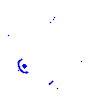
Particle: proton